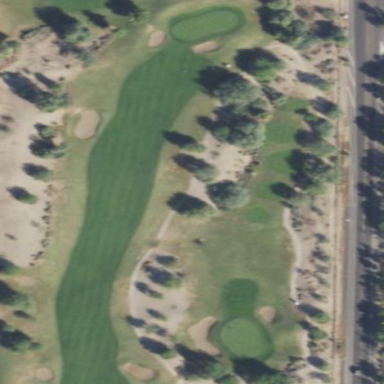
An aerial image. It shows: Rough area on grassy golf course.